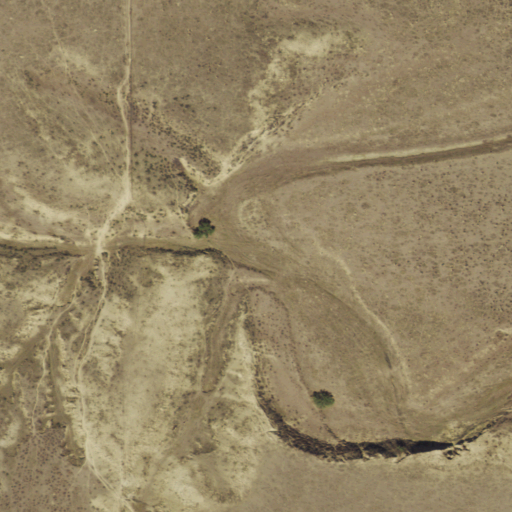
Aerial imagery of valley in Colorado named Big Draw containing only grassland